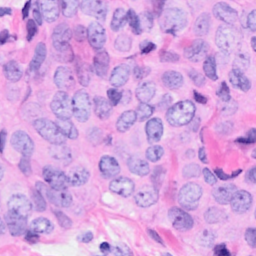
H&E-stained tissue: Breast